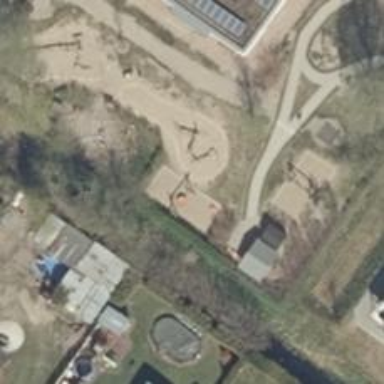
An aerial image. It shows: Playground with swings.